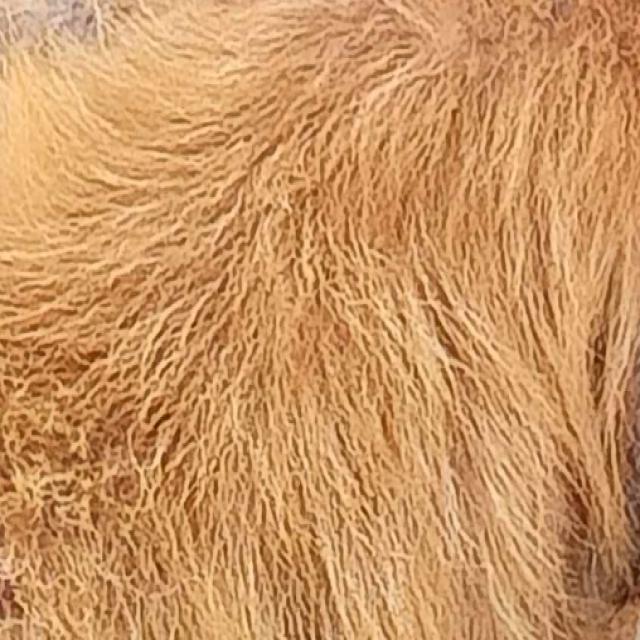
Healthy canine skin — no visible lesions, inflammation, or abnormalities. The skin and coat appear normal.